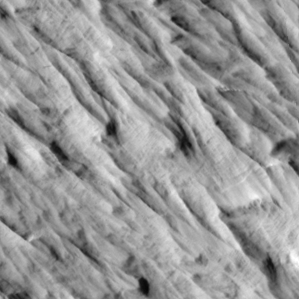
Label: non_frost